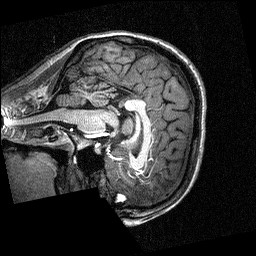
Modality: T1w
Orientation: sagittal